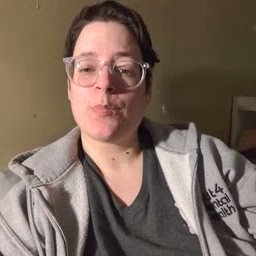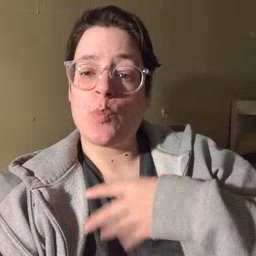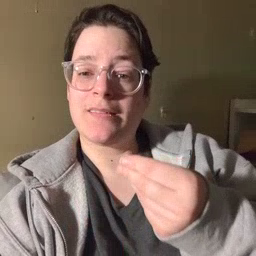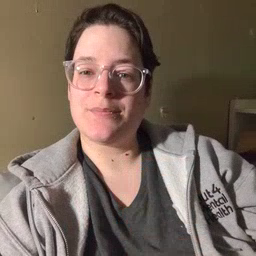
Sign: white